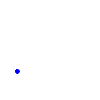
Particle: pion